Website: home-depot
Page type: address-validator
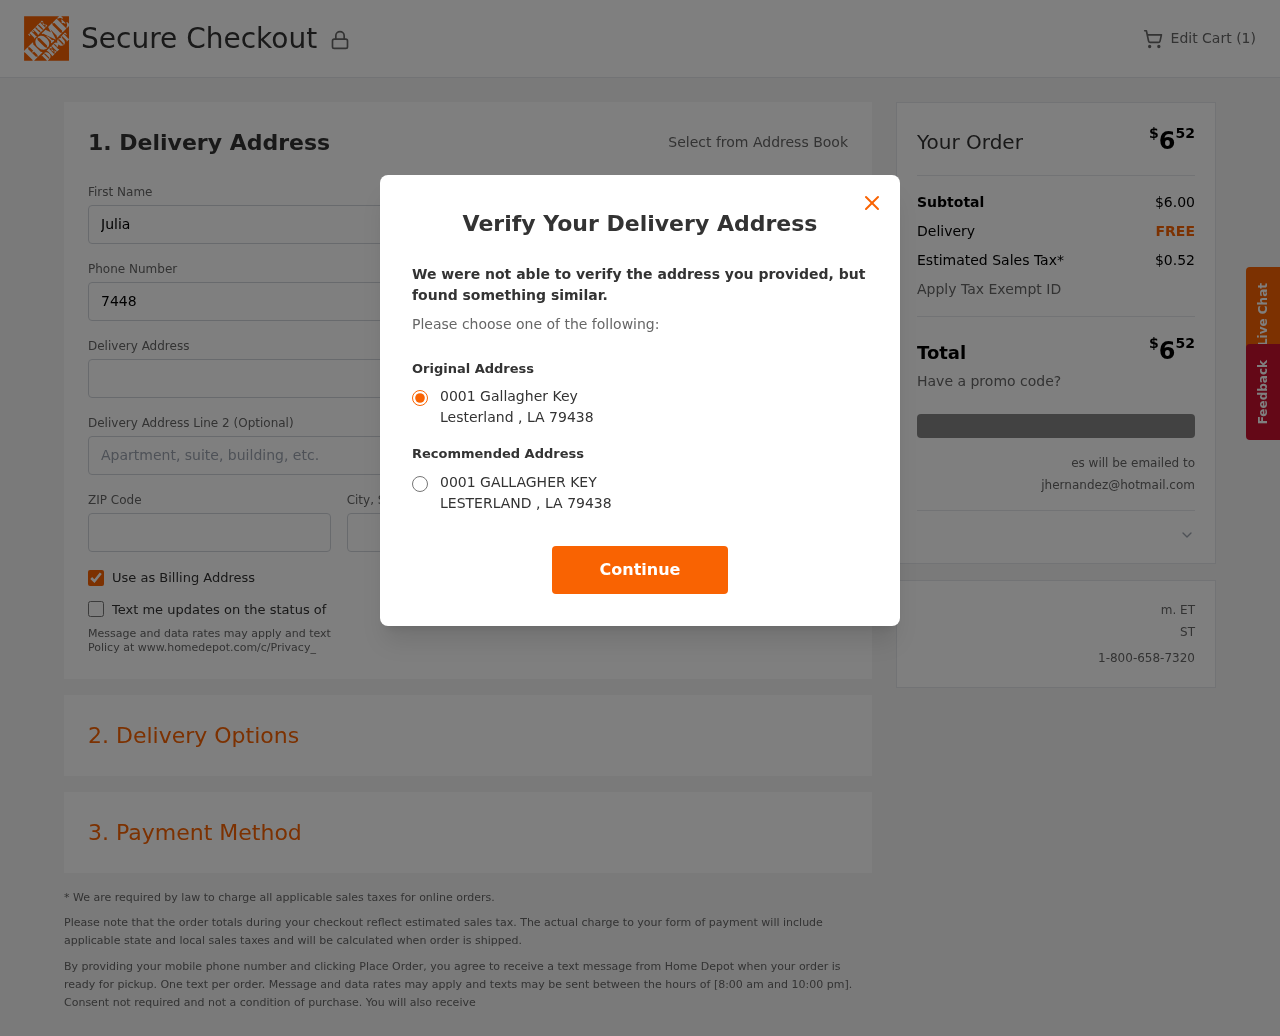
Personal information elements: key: PII_CITY
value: Lesterland
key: PII_EMAIL
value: jhernandez@hotmail.com
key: PII_POSTCODE
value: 79438
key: PII_STATE_ABBR
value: LA
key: PII_STREET
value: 0001 Gallagher Key
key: PII_FIRSTNAME
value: Julia
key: PII_LASTNAME
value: Hernandez
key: PII_PHONE
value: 7448130148
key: PII_STREET2
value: Suite 368
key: PII_CITY_STATE
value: Lesterland, LA
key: PII_STREET_ALT
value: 0001 GALLAGHER KEY
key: PII_CITY_ALT
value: LESTERLAND
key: PII_POSTCODE_FULL
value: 79438
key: PII_POSTCODE_NUMERIC
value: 79438
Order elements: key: ORDER_NUM_ITEMS
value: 1
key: ORDER_TOTAL
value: $652
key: ORDER_SUBTOTAL
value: $6.00
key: ORDER_SHIPPING_COST
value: FREE
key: ORDER_TAX
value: $0.52